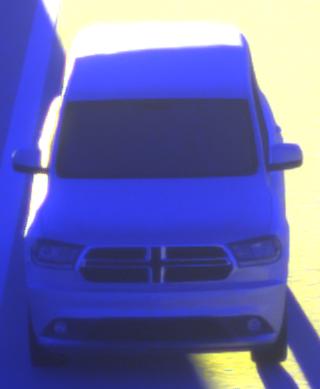
Make: Dodge
Model: Durango
Detailed model: Gen. 3
Model produced from: 2010
Doors: 5
Color: white
Road condition: dry road
Daytime: sunrise or sunset
Contrast: high contrast